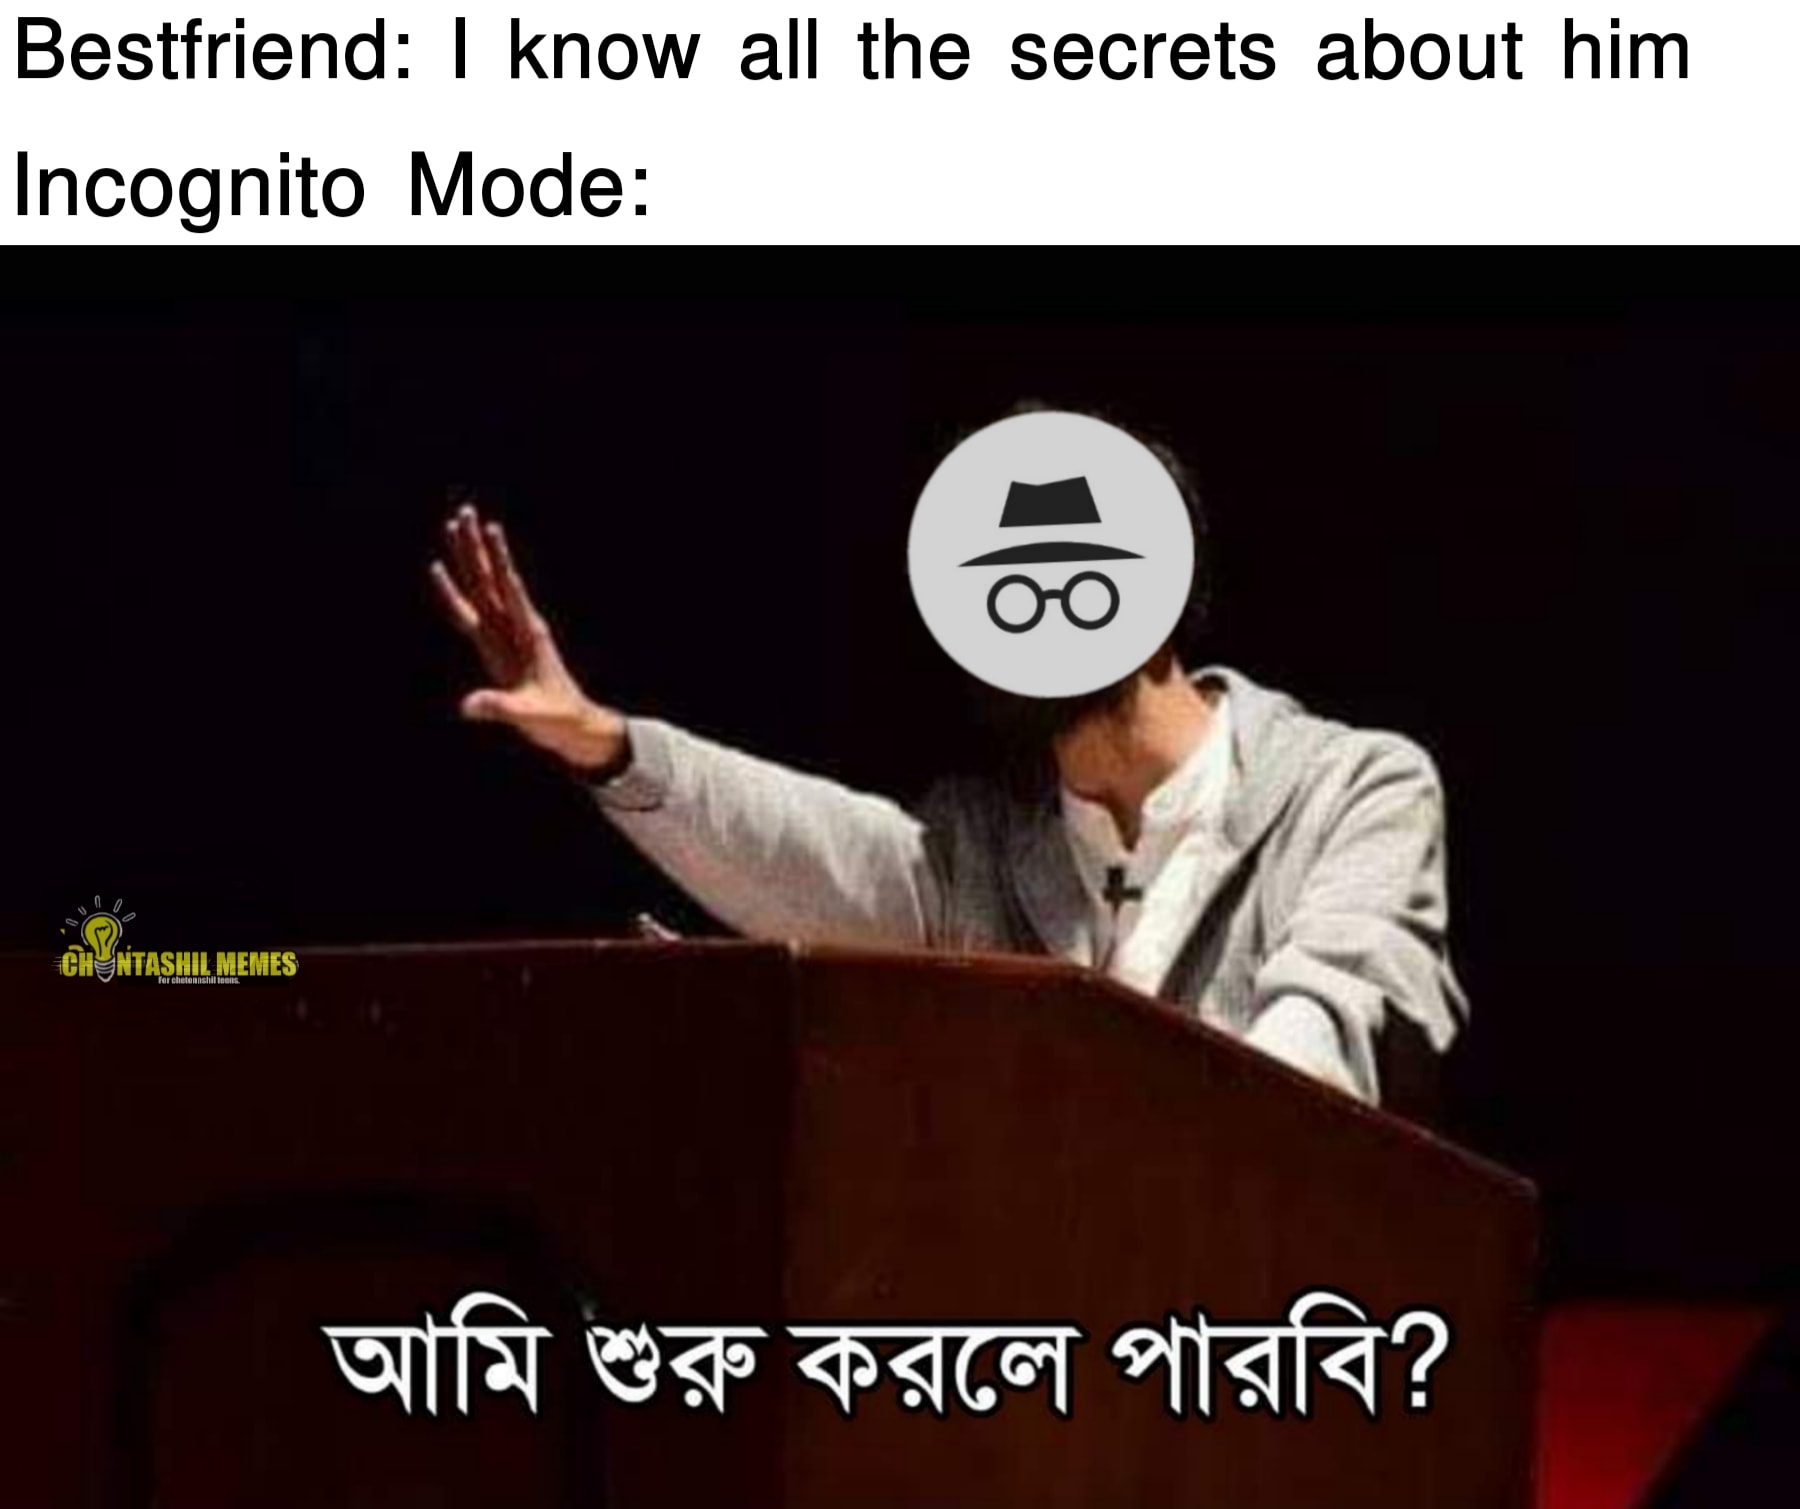
Caption: Bestfriend: I know all the secrets about him    Incognito Mode:    আমি শুরু করলে পারবি?
Label: non-hate